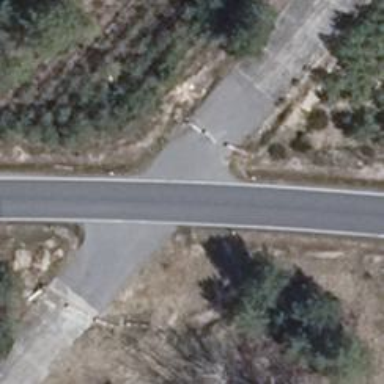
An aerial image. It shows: Concrete service road.